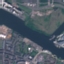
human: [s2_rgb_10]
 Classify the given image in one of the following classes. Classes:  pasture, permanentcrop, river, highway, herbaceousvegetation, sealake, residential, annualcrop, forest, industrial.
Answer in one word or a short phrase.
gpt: River